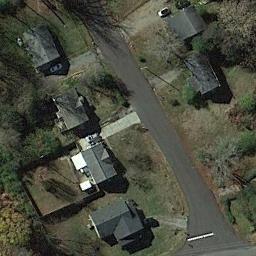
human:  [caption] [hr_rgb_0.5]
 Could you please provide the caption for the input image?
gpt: The medium residential area has some houses along the road .

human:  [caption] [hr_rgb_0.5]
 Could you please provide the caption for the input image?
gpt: The medium residential is on the grass next to some trees and road .

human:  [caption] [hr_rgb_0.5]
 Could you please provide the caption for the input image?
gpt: There are many buildings of different shapes and sizes in medium residential area .

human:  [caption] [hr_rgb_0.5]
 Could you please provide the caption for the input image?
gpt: There are several roads next to the medium-sized residential area .

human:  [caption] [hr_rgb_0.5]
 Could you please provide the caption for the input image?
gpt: There are some buildings on green lawns on the medium residential area .